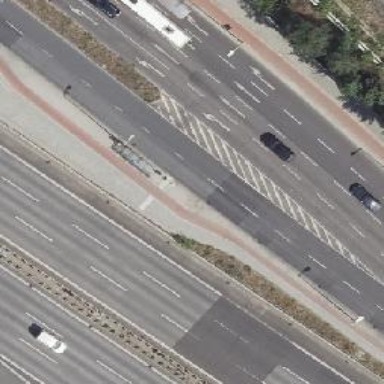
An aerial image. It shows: Secondary road with dual carriageway and asphalt surface. It has cycle track on the right.